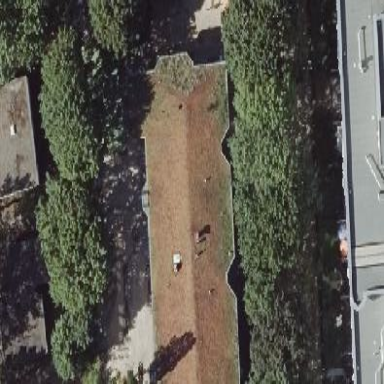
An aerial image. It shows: Flat-roofed kindergarten building.